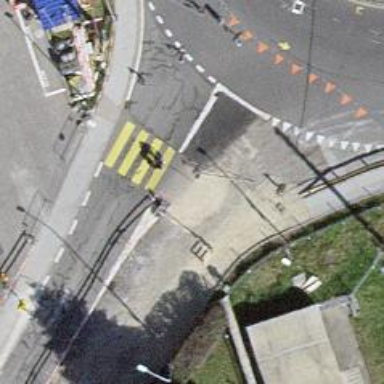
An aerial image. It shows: Marked crossing with pedestrian island.